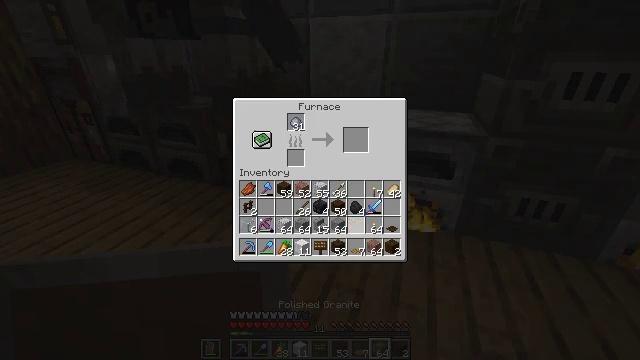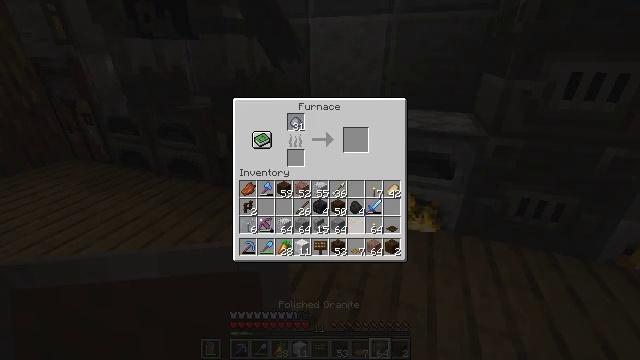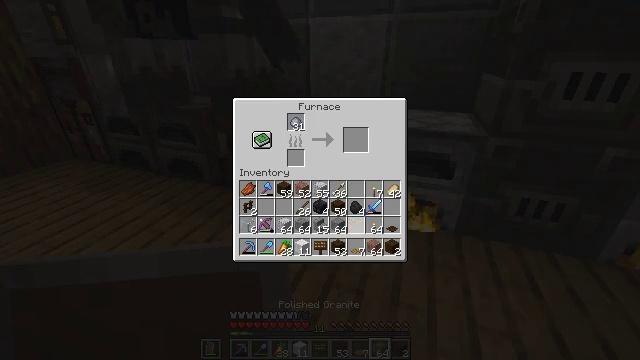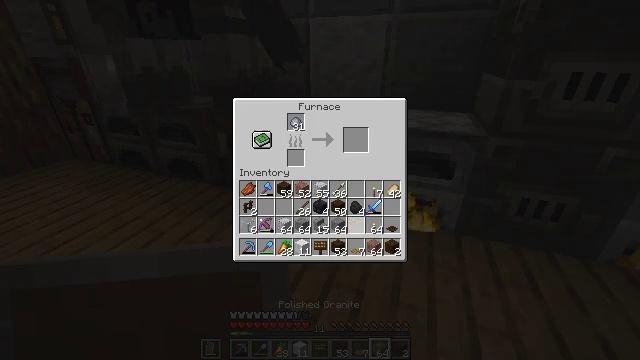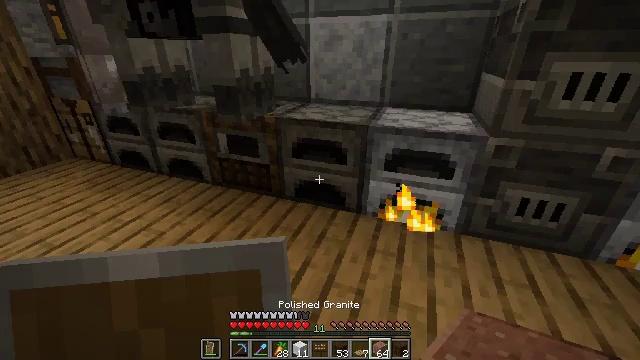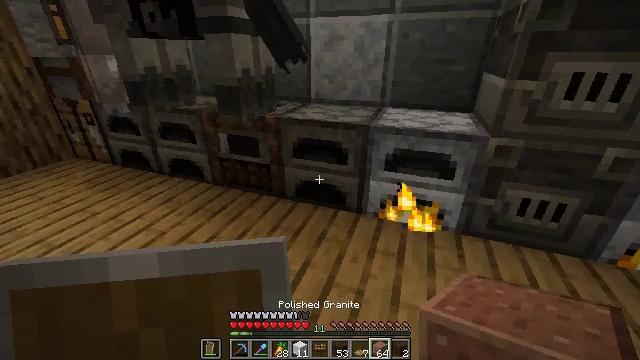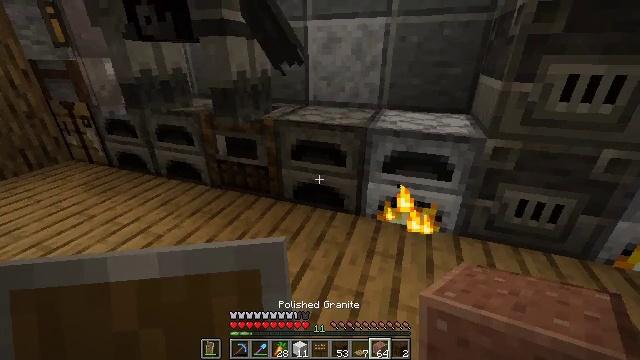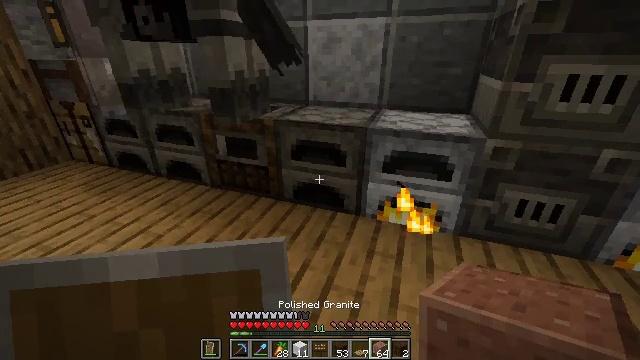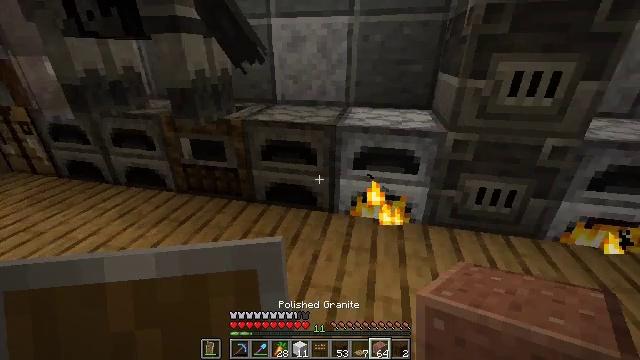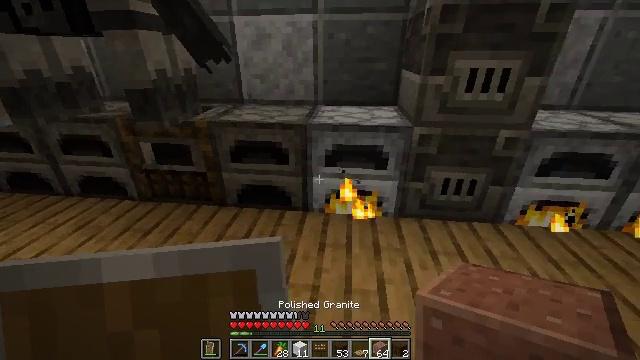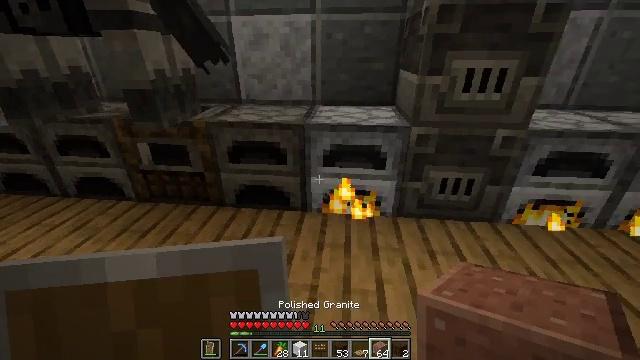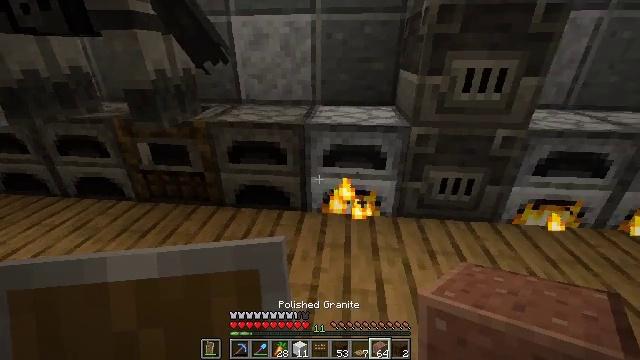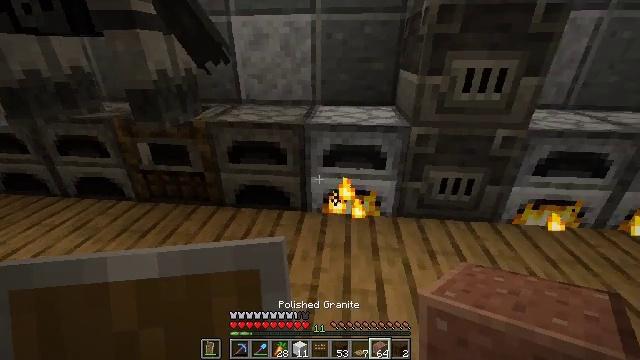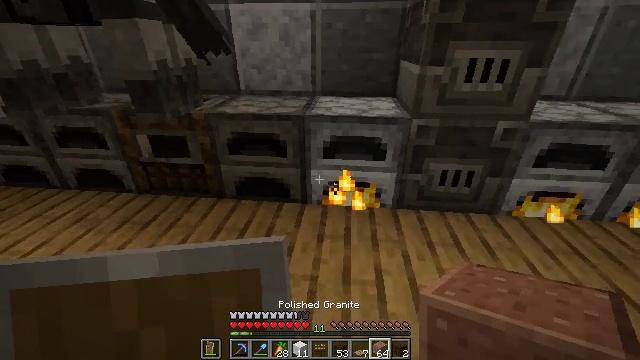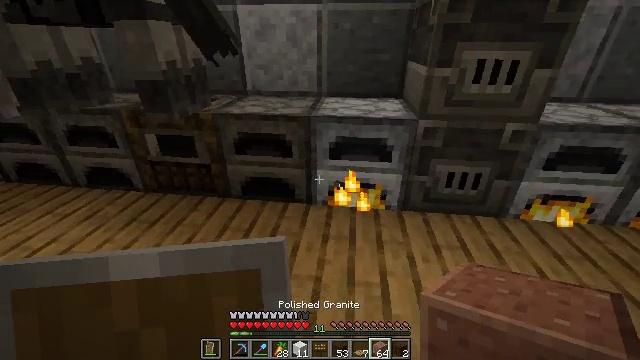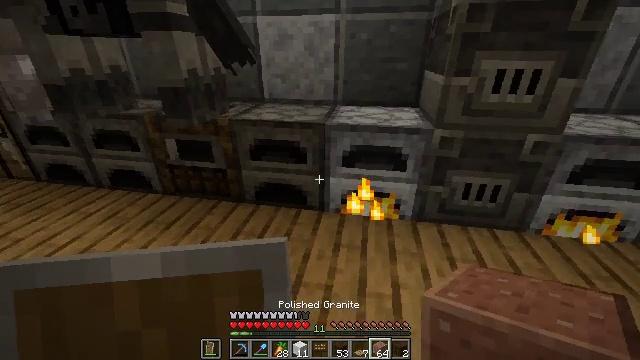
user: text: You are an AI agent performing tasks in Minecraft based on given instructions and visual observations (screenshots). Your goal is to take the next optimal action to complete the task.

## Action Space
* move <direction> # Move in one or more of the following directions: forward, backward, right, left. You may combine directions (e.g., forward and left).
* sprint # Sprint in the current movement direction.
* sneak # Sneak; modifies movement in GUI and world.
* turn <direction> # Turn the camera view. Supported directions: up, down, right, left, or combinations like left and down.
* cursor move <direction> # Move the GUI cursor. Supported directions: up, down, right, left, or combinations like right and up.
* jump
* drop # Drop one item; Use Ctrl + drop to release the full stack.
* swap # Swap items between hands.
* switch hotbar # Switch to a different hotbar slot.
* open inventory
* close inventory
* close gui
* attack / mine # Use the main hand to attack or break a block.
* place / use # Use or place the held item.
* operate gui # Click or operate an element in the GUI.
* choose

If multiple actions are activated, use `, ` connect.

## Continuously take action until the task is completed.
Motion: motion action
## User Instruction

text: Attack the polished andesite to gather it.
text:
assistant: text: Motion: sneak, operate gui
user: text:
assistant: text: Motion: sneak
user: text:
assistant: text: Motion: sneak
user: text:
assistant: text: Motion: no_op
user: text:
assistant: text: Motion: close gui
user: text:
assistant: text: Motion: no_op
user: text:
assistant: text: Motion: no_op
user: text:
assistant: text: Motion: turn right
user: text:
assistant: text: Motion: turn right
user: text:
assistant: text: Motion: no_op
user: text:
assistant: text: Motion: no_op
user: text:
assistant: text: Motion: no_op
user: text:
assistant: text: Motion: turn down
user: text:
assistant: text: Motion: turn left
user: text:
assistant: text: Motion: turn left and up, use / place
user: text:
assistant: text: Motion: use / place
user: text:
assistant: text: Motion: use / place
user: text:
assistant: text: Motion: no_op
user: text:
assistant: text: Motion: no_op
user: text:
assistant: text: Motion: open gui
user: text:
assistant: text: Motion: no_op
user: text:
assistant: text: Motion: no_op
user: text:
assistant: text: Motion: no_op
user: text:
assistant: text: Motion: no_op
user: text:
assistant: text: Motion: no_op
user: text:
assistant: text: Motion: cursor move right and down
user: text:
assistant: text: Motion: sneak, cursor move right
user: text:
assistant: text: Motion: sneak
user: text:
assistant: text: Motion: sneak
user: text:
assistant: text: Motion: sneak, cursor move down